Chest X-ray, AP view. Patient: 33 years old, sex F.
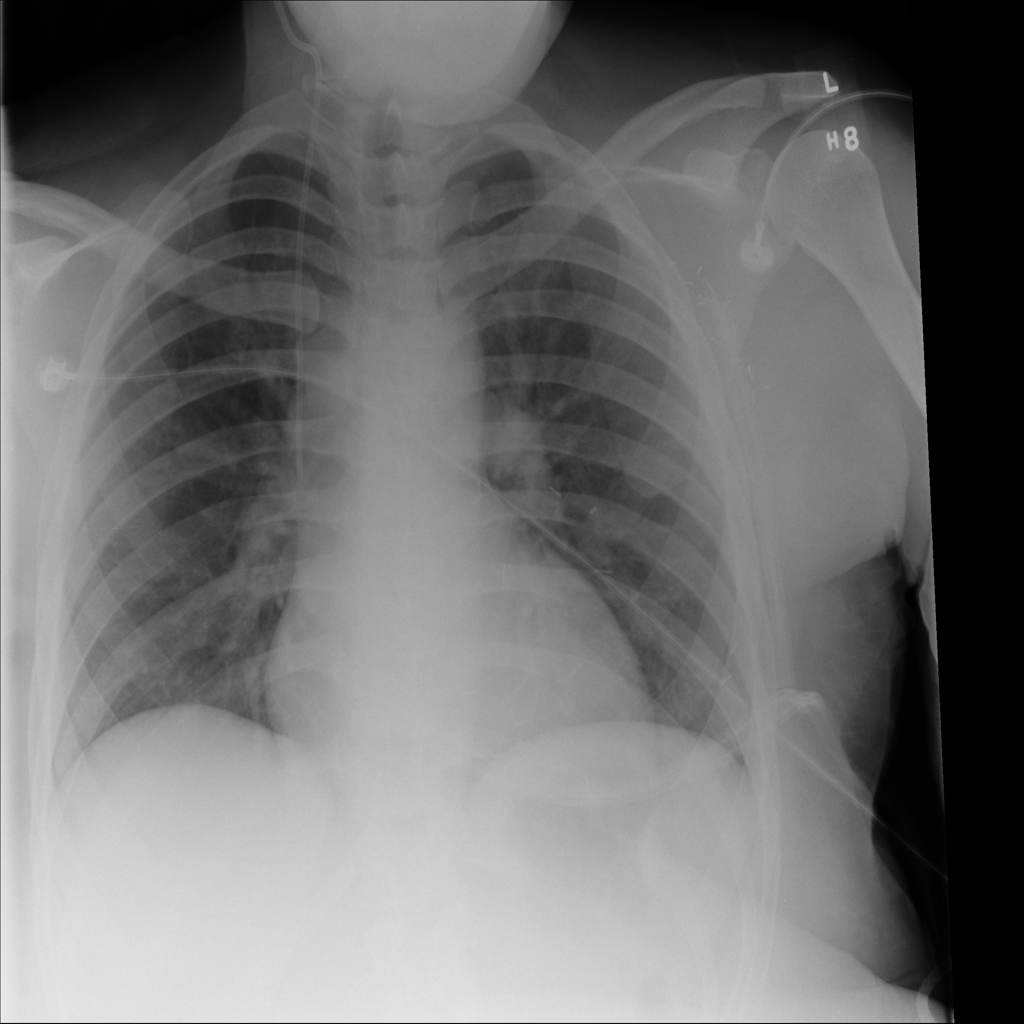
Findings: No Finding